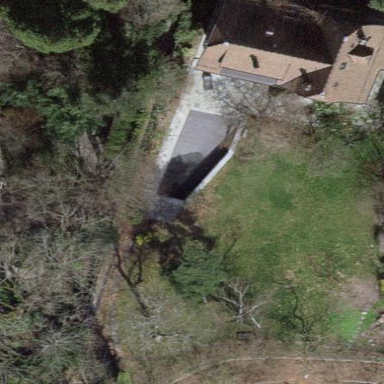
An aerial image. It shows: Garden surrounded by fence.